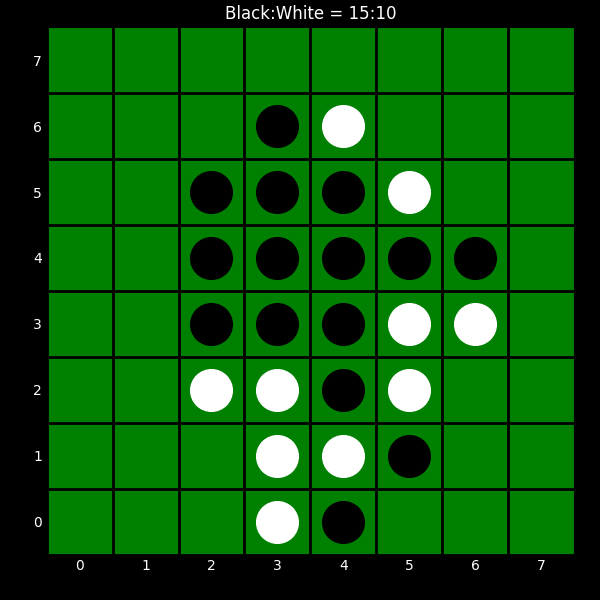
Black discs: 15
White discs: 10